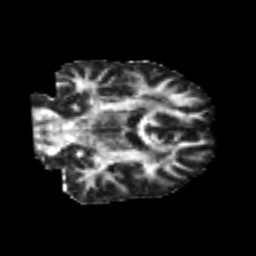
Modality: FA
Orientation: coronal
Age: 21
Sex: male
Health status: healthy
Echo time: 0.074 s